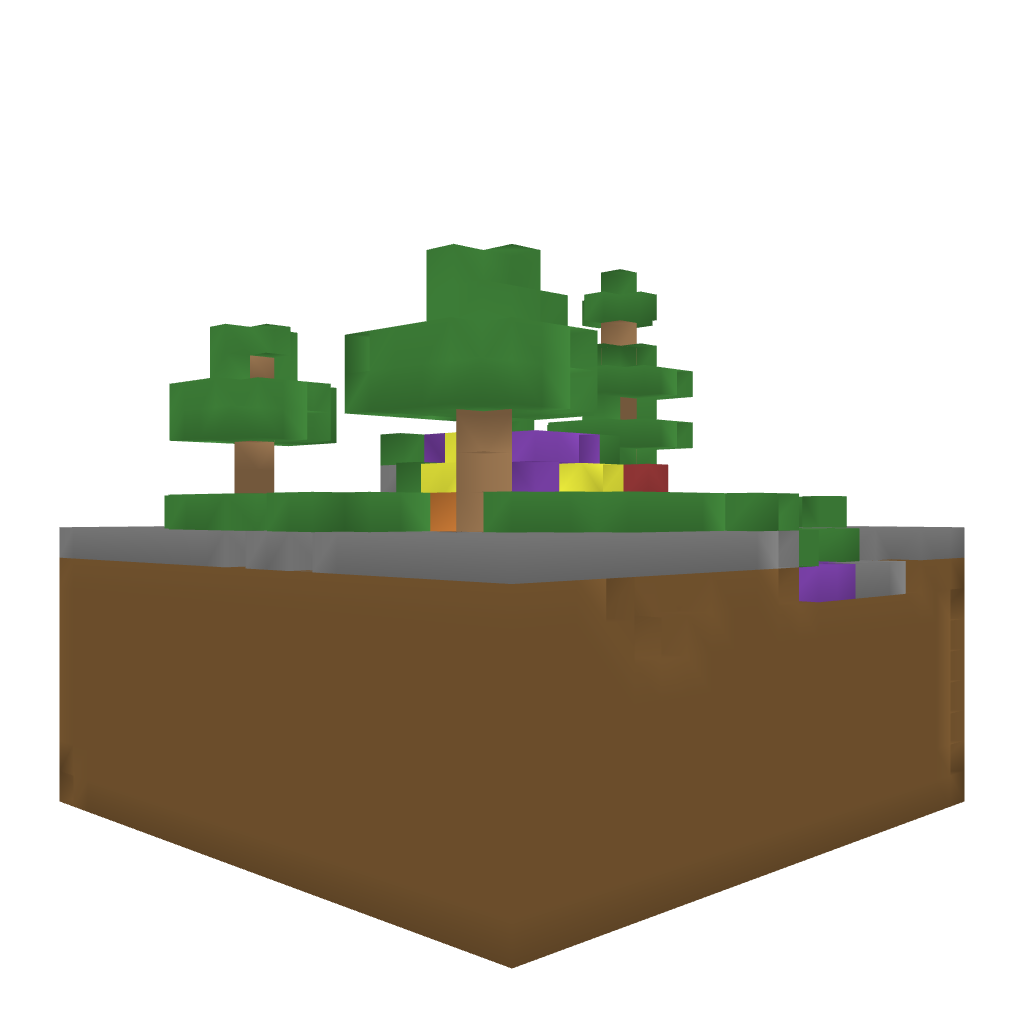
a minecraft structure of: The End a lot of earth